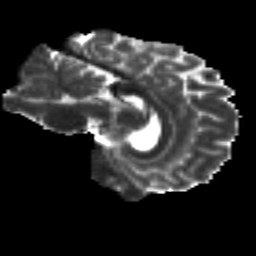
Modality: T2w
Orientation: sagittal
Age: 32
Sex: male
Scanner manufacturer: siemens
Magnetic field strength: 3 T
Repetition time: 8.8 s
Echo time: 0.085 s